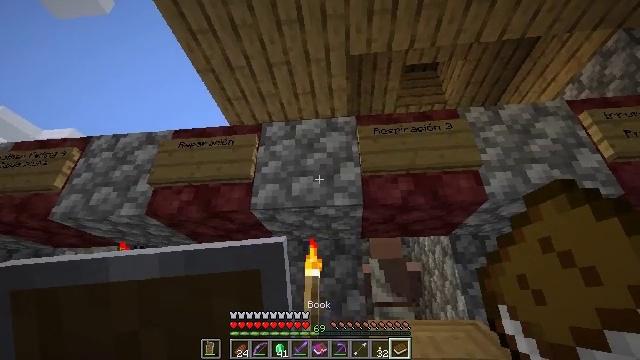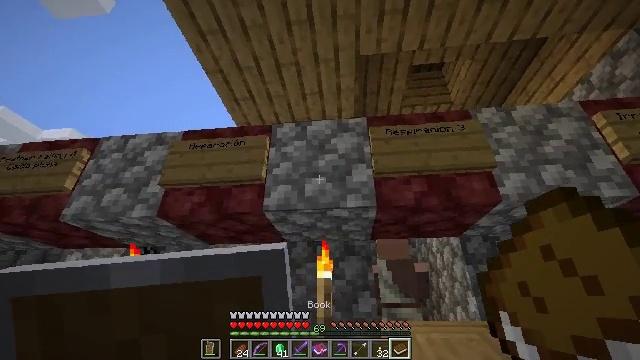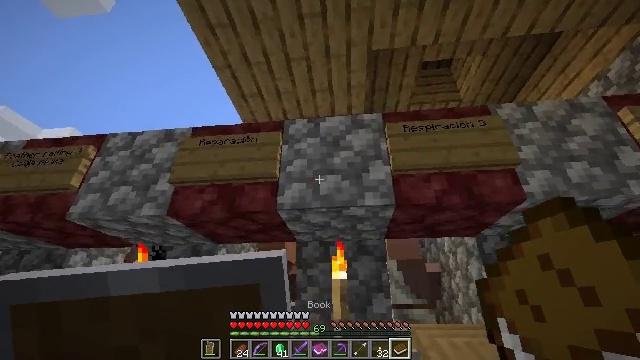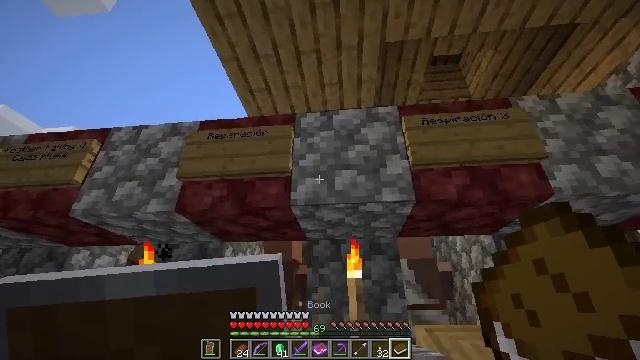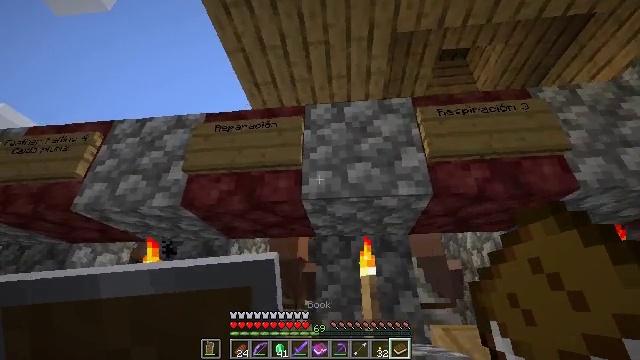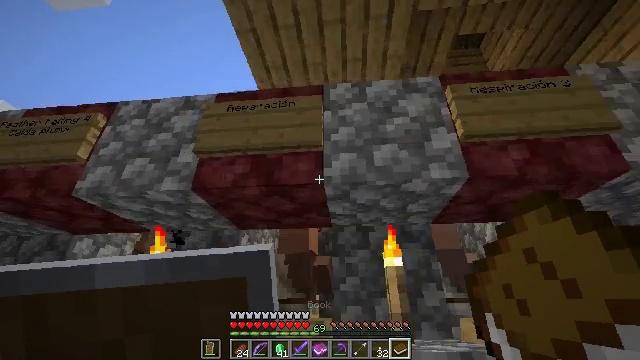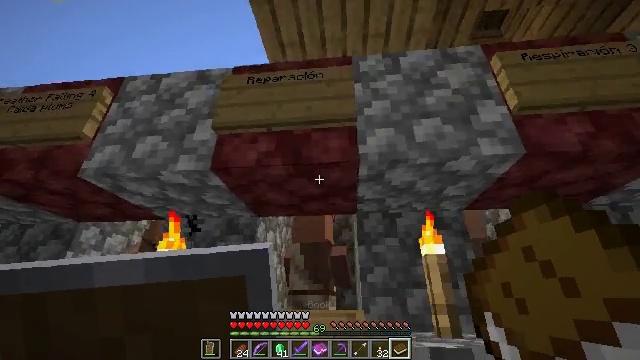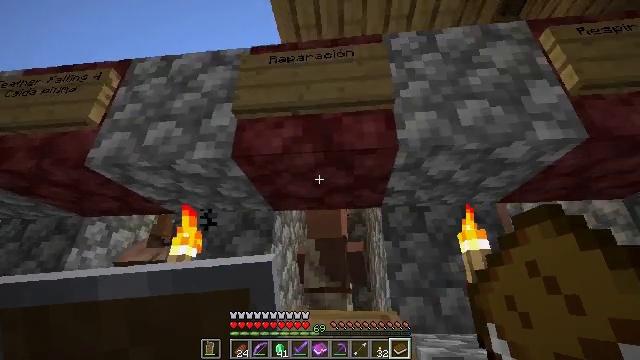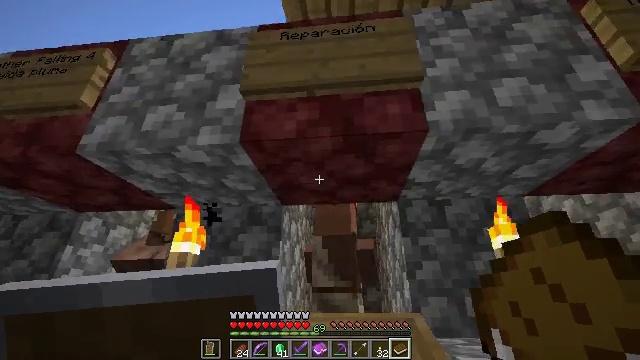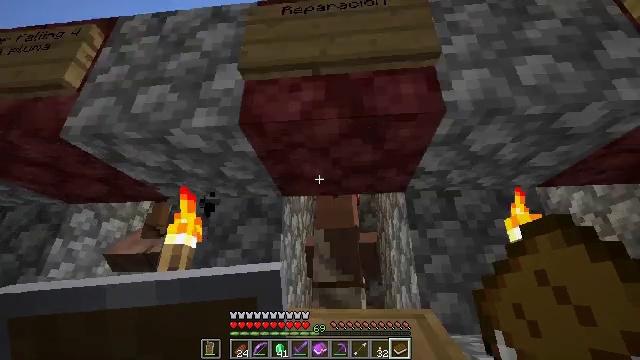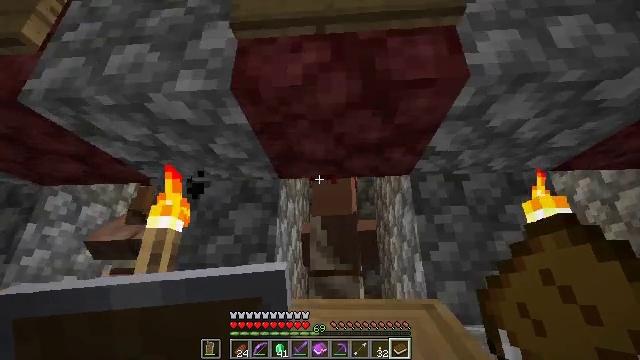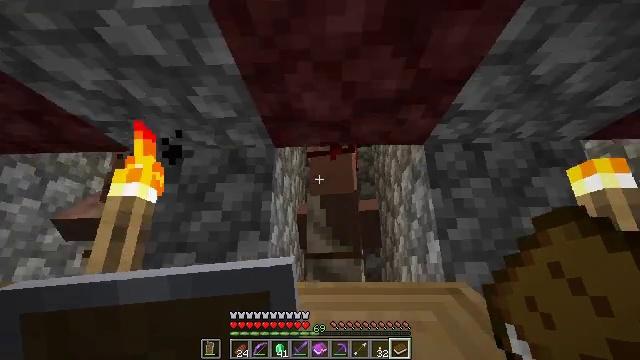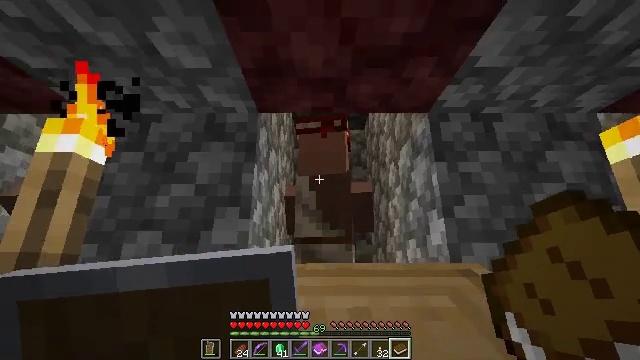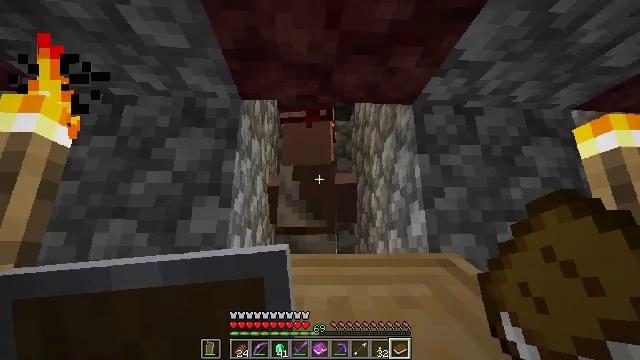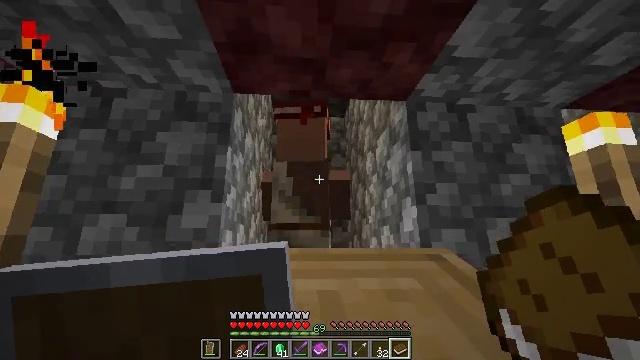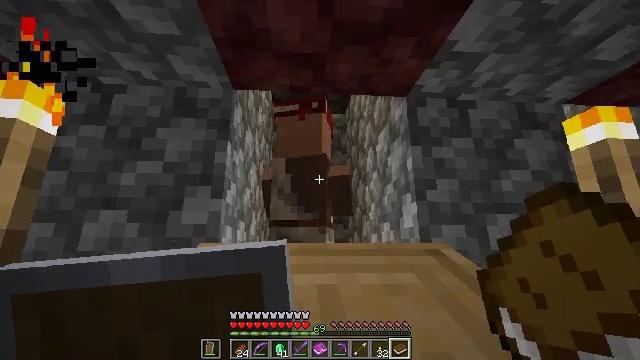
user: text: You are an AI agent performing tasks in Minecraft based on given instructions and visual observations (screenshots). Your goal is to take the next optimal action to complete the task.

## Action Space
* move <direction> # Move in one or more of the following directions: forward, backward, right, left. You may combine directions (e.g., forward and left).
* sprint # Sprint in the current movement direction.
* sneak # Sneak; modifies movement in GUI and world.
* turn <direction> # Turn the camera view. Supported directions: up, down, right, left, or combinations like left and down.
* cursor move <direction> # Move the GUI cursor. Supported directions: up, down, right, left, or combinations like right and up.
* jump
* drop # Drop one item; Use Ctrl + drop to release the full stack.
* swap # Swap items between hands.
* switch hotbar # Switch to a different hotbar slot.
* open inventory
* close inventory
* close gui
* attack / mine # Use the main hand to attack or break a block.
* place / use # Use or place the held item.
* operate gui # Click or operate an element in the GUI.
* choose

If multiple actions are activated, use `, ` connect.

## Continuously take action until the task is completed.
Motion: motion action
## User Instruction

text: Interact with the enchanting table to craft an enchanted book.
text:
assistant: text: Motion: move forward and move left
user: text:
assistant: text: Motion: move forward and move left
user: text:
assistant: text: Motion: move forward and move left
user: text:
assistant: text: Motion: move forward and move left
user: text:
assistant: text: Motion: move forward and move left
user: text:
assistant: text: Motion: move forward and move left, turn down
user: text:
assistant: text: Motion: move forward and move left
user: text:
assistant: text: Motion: move forward
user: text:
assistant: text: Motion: move forward, turn down
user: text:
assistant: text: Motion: move forward, turn right and down
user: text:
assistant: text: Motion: move forward, turn right and down
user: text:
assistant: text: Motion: move forward, turn right and down
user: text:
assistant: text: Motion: move forward, turn right and down
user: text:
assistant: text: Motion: move forward, turn right
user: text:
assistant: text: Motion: no_op
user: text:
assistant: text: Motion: turn left and down
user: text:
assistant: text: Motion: no_op
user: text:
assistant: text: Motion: use / place
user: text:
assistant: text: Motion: use / place
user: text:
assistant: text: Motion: use / place
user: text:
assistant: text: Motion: no_op
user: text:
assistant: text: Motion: no_op
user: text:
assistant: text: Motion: no_op
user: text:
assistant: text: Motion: no_op
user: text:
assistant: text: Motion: no_op
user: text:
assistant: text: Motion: no_op
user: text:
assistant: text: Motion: no_op
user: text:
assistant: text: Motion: no_op
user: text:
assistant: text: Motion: no_op
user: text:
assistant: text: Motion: turn left and up